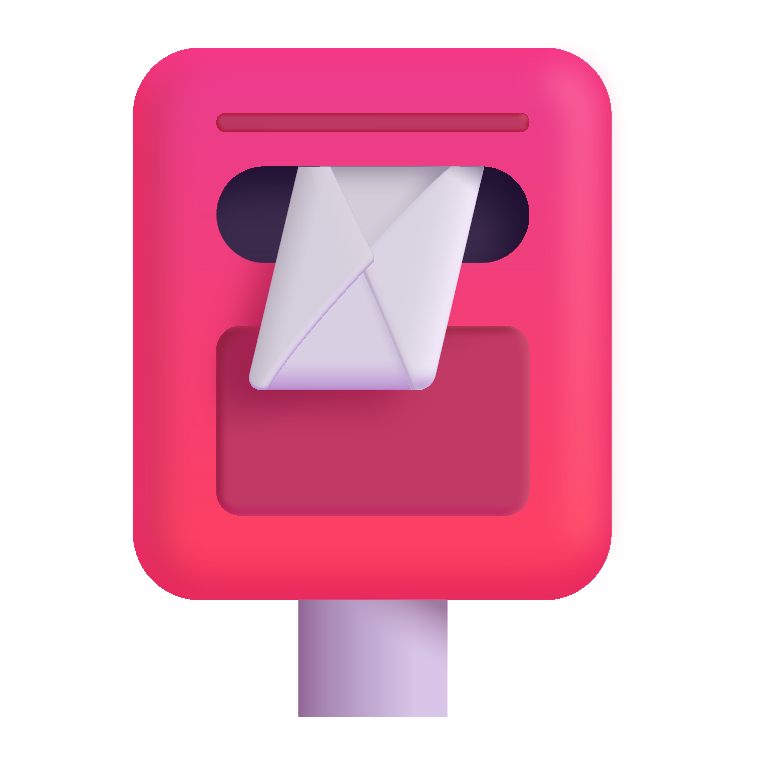
postbox color